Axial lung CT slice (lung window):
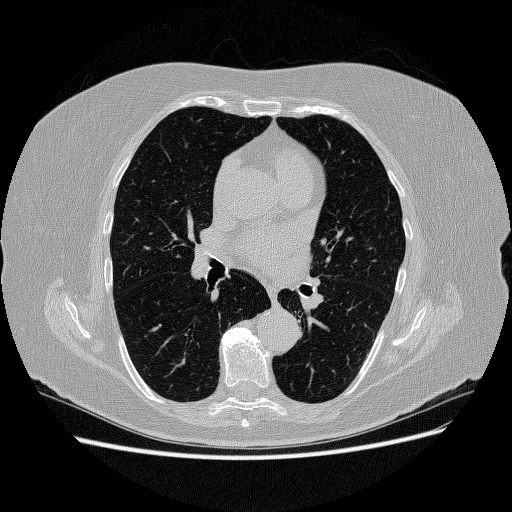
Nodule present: no